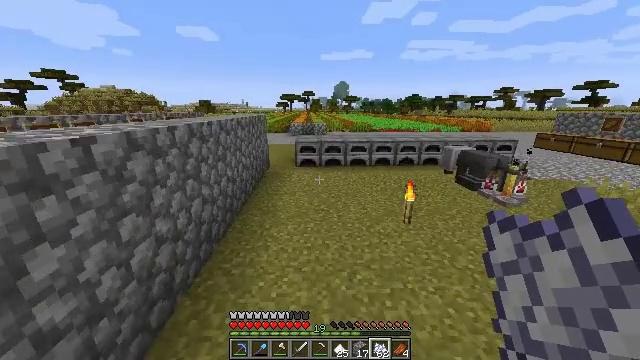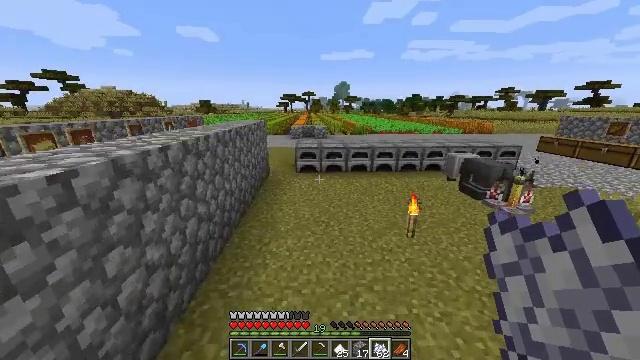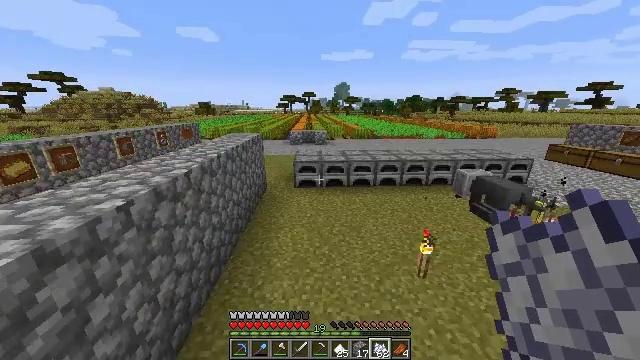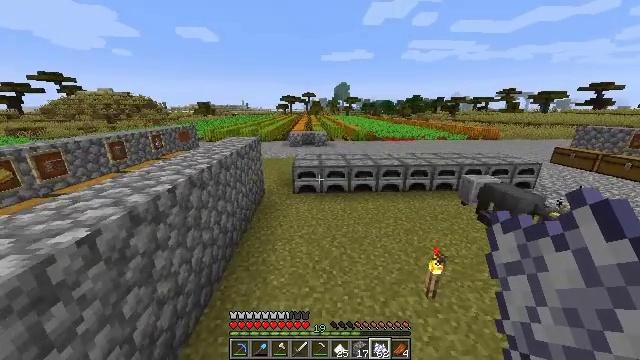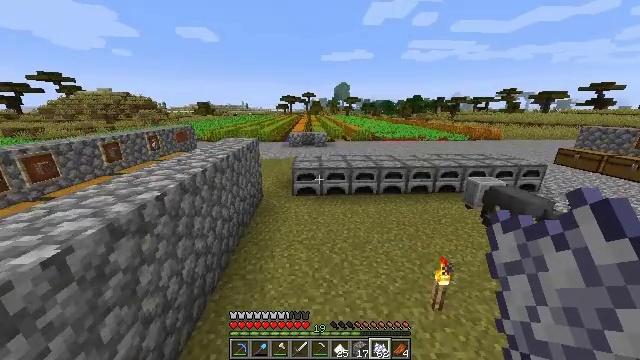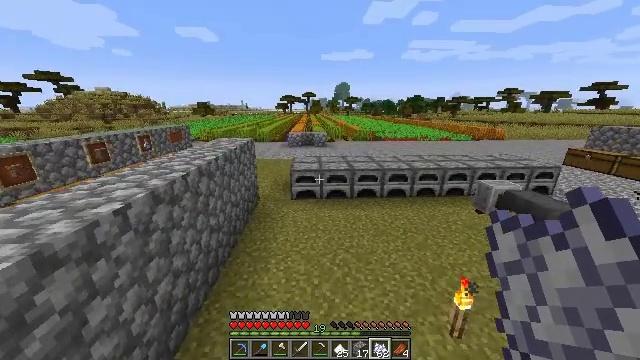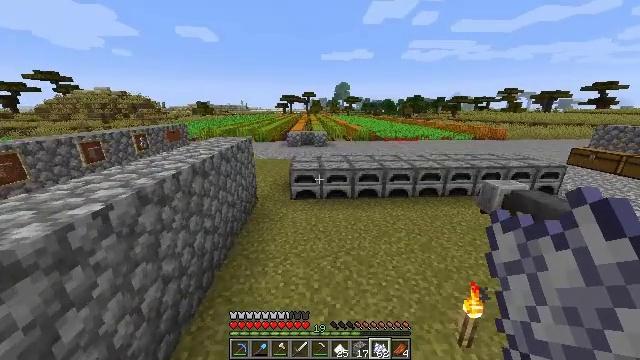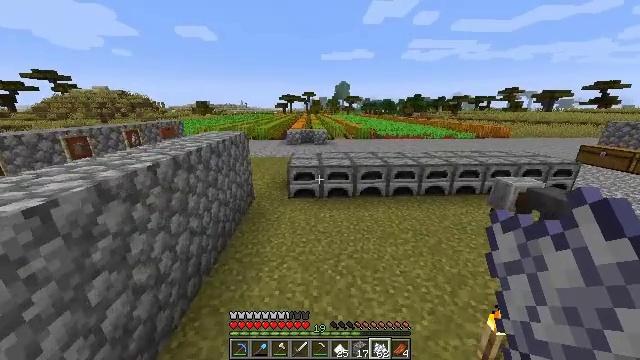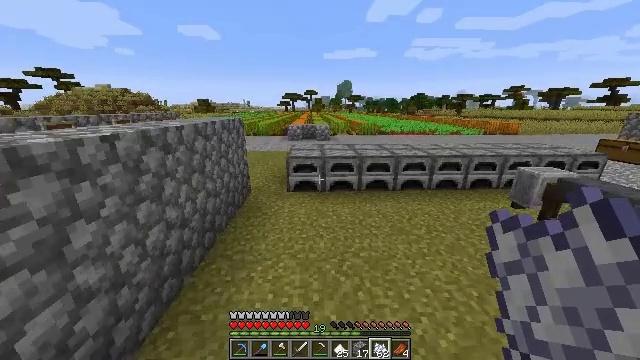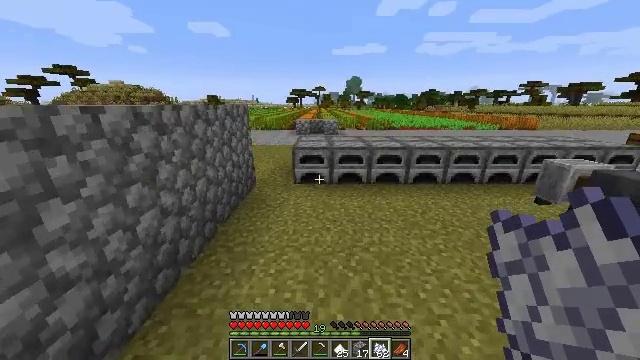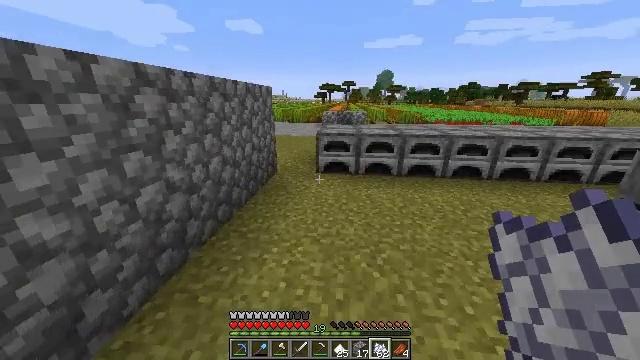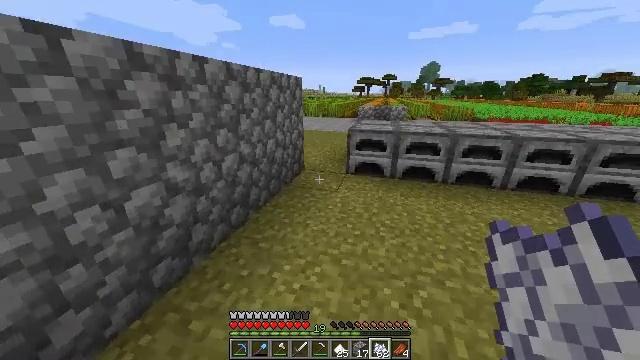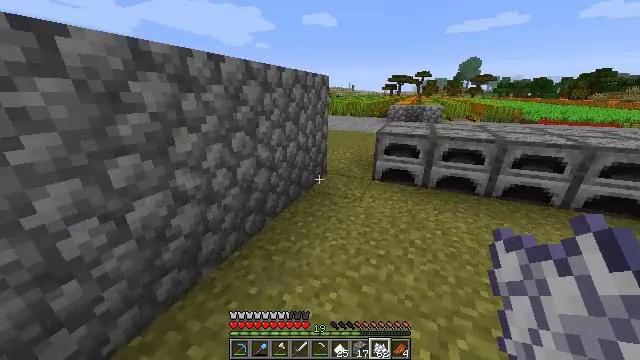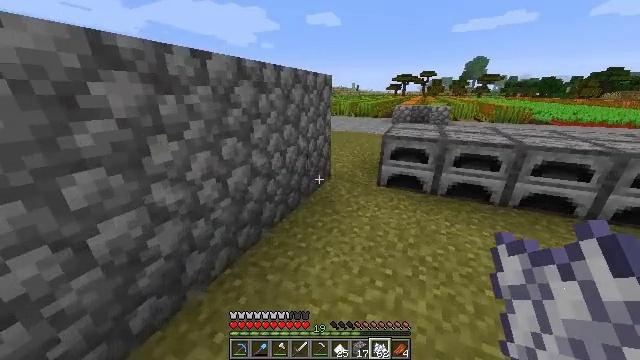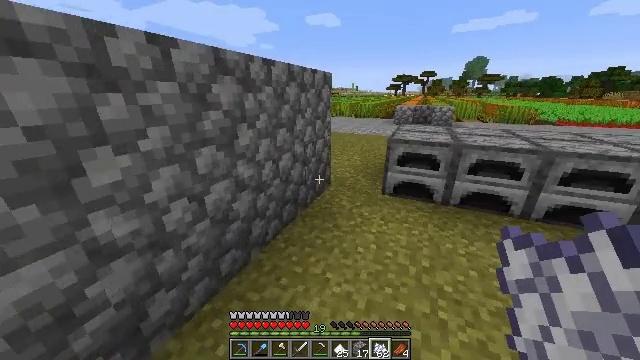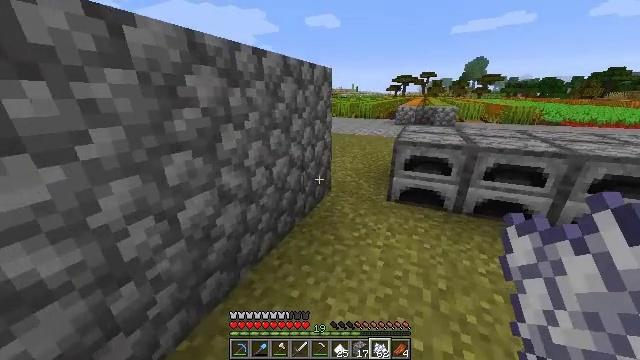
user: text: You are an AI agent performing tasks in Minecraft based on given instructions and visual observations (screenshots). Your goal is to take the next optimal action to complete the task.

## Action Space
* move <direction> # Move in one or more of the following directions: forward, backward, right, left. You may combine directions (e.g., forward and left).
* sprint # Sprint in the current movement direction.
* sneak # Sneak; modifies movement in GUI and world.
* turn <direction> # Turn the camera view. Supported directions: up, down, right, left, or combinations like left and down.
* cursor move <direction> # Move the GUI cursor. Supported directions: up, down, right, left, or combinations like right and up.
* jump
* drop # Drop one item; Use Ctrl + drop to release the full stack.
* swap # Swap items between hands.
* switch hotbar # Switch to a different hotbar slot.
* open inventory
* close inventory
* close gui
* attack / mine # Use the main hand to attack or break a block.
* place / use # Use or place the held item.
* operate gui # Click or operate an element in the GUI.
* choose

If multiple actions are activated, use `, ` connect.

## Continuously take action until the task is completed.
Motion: motion action
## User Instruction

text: Combine sticks and leather in the crafting table for an item frame.
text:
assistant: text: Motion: move forward, sprint, jump
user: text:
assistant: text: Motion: move forward, sprint, jump
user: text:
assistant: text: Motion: move forward, sprint, jump
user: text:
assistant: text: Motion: move forward, sprint, jump
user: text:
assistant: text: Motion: move forward, sprint, jump
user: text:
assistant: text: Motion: move forward, sprint, jump
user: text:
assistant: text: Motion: move forward, sprint, jump
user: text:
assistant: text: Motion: move forward, sprint, jump
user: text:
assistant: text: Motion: move forward, sprint, turn left
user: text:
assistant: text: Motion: move forward, sprint, turn left and down
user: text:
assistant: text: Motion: move forward, sprint, turn left and down
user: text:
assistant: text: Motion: move forward, sprint, turn left
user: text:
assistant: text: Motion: move forward, sprint, turn left
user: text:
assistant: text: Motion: move forward, sprint
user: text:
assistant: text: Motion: move forward, sprint
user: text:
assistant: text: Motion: move forward, sprint, turn right
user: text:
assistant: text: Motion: move forward, sprint
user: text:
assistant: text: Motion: move forward, sprint, turn right
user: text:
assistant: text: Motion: move forward, sprint, turn right
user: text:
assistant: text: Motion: move forward, sprint, turn right
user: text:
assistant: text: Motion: move forward, sprint, turn right
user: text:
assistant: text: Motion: move forward, sprint
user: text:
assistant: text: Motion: move forward, sprint
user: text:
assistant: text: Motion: move forward, sprint
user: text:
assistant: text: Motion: move forward, sprint
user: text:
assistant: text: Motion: move forward, sprint
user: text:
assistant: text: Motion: move forward, sprint
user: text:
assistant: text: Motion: move forward, sprint
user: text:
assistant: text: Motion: move forward, sprint
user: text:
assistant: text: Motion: move forward, sprint, turn right and down